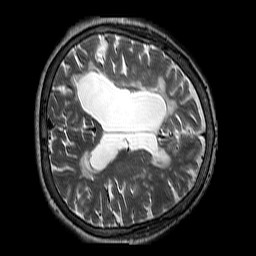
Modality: T2w
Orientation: axial
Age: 54
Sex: female
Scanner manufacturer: siemens
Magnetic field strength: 3 T
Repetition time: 3.2 s
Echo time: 0.213 s